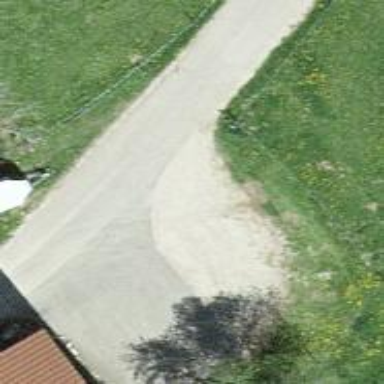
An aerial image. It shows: Path.